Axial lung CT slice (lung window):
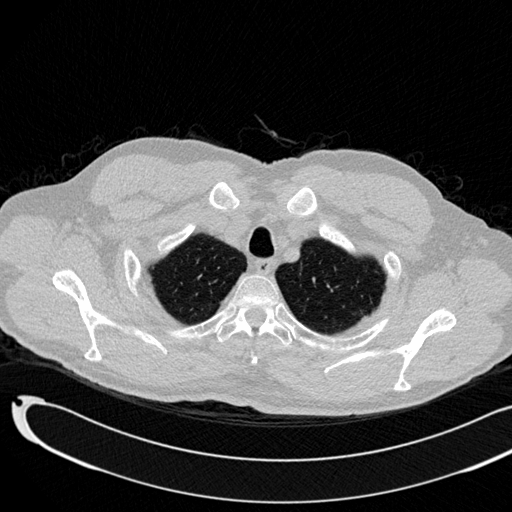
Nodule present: no